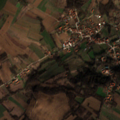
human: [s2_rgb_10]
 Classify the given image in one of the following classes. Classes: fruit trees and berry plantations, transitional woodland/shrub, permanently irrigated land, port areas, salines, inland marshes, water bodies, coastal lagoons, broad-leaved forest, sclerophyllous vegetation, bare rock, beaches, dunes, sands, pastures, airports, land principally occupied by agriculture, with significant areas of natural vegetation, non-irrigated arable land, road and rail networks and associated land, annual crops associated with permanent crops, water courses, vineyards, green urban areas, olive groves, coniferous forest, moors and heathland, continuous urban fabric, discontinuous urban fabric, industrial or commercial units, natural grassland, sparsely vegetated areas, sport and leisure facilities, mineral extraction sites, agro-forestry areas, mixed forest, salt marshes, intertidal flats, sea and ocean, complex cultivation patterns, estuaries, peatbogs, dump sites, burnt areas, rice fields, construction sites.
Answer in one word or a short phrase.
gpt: discontinuous urban fabric, non-irrigated arable land, complex cultivation patterns, land principally occupied by agriculture, with significant areas of natural vegetation, broad-leaved forest